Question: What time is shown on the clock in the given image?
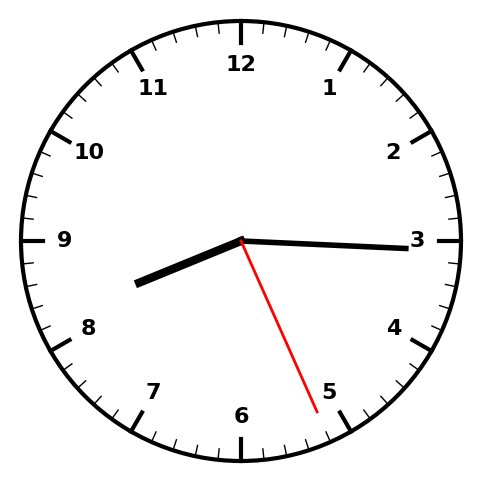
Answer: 08:15:26